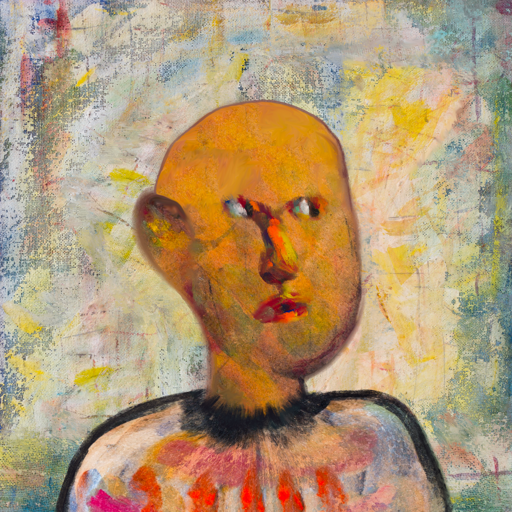
Background: Irani, Head And Neck Side: Gypsy_Mother, Face Side: An_Impression, Bust: Childish, Hair Side: Blank, Head Accessory: Blank, Second Necklace: Blank, Necklace: Blank, Baby: Blank